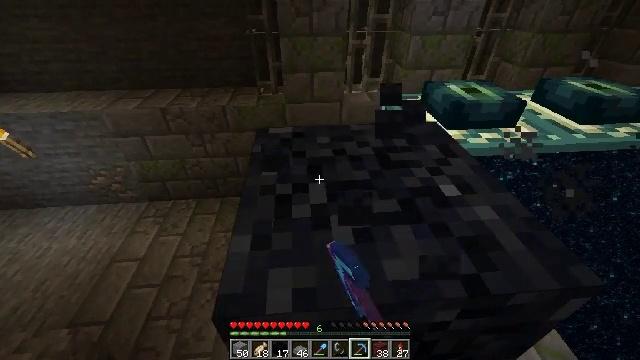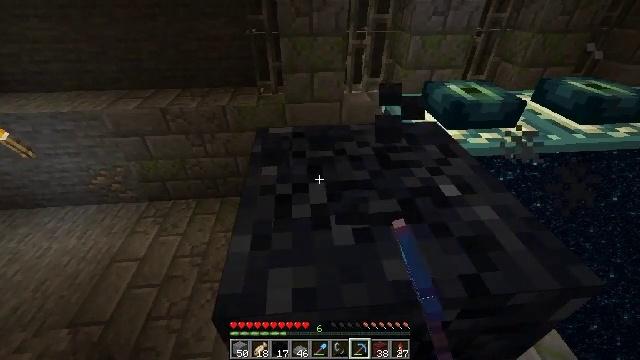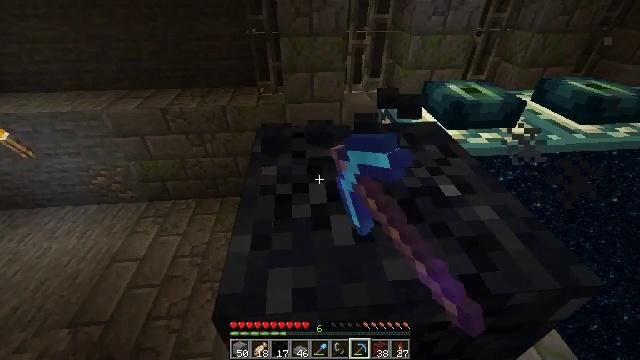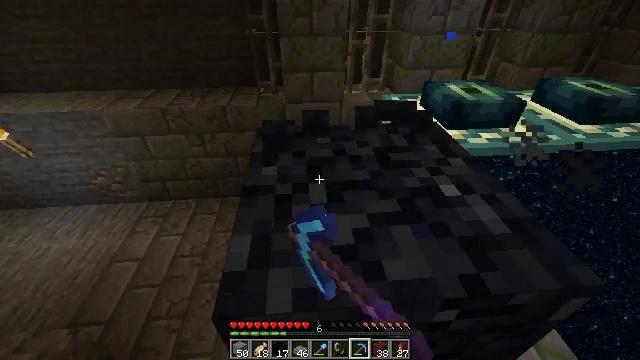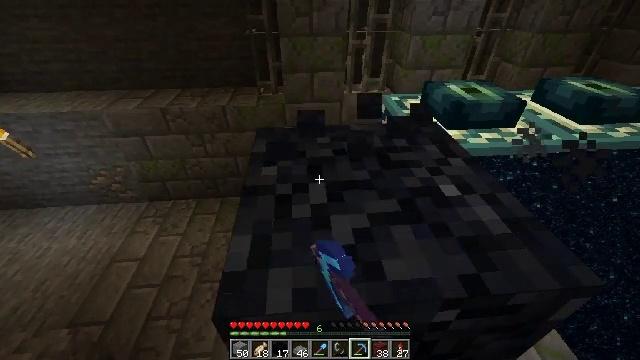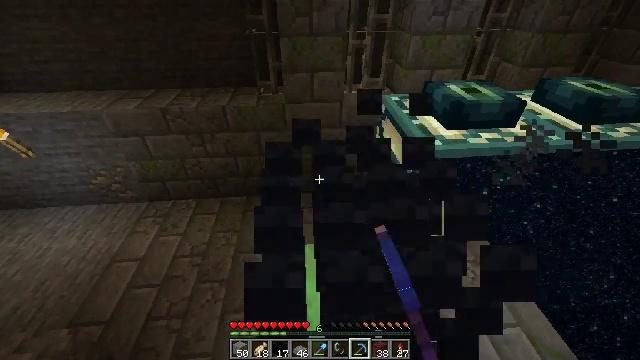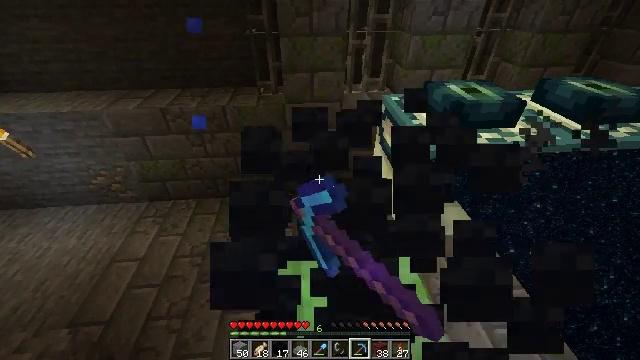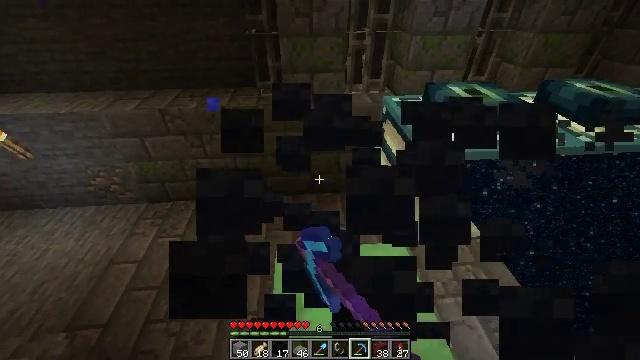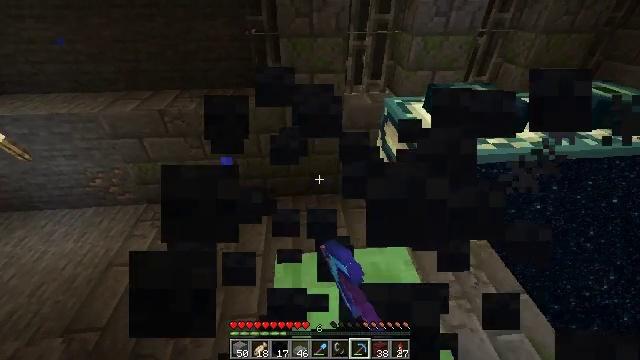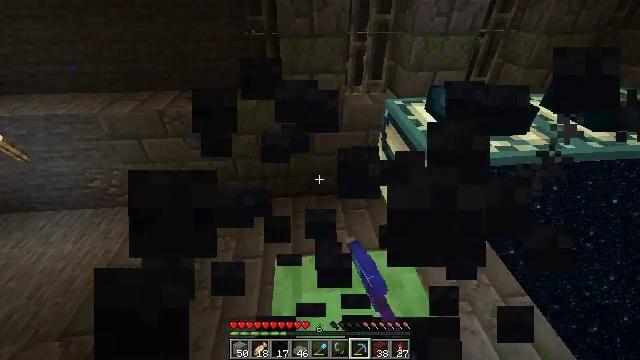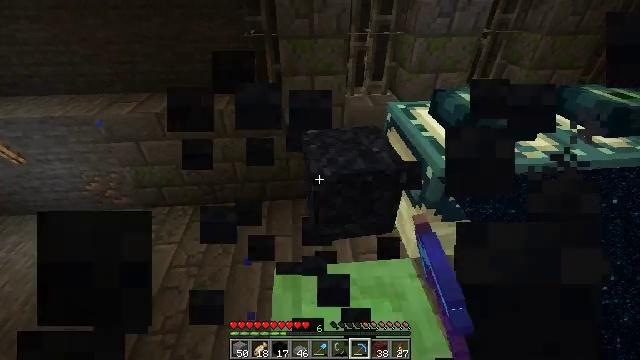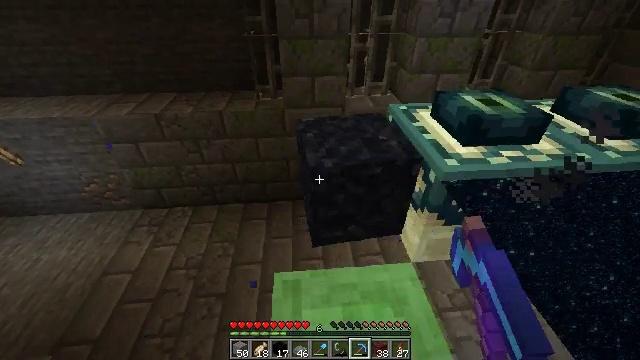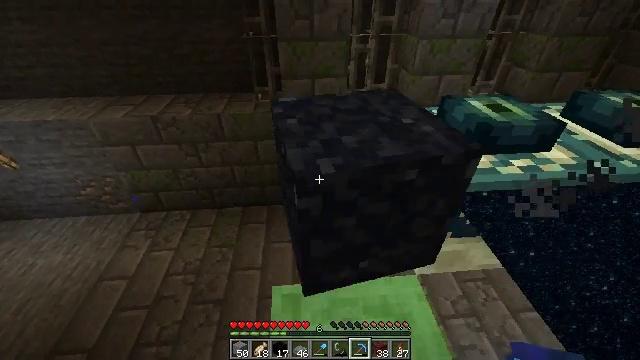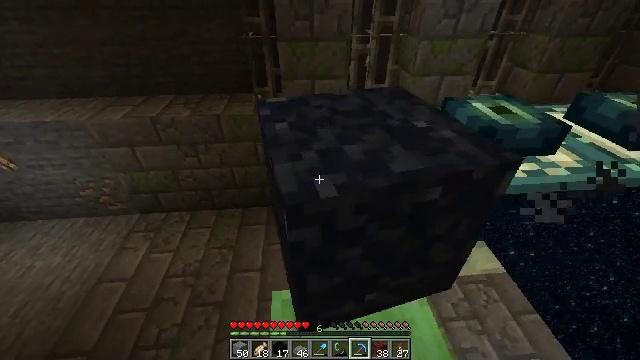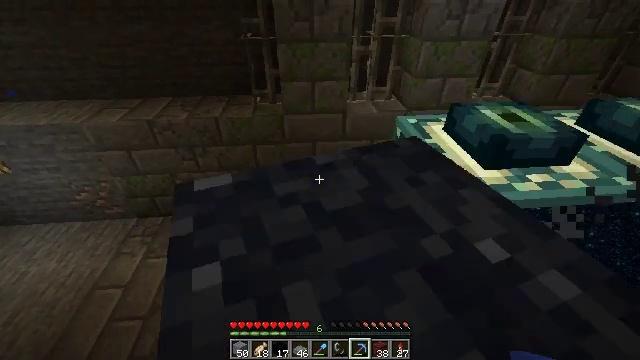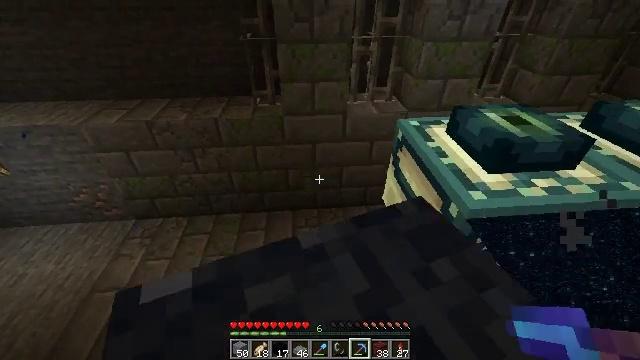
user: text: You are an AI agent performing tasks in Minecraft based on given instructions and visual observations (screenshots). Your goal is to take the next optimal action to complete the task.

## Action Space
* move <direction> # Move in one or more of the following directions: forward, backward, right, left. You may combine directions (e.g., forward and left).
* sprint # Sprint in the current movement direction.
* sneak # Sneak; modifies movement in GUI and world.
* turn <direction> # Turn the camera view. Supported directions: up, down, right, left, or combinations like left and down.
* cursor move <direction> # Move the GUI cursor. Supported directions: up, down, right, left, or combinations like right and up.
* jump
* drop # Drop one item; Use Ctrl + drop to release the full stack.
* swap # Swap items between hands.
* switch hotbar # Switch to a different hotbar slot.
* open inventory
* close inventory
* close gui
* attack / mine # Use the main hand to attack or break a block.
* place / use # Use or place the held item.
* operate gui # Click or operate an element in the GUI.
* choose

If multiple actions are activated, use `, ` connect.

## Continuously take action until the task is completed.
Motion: motion action
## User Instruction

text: Left click to mine black concrete powder.
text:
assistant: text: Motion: attack / mine
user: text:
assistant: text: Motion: attack / mine
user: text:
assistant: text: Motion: attack / mine
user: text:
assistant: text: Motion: attack / mine
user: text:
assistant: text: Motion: attack / mine
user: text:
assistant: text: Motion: attack / mine
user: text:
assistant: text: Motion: move forward, attack / mine
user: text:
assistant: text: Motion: move forward, attack / mine
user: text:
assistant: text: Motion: move forward, attack / mine
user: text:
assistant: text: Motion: move forward, attack / mine
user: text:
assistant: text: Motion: move forward, attack / mine
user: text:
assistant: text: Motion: move forward
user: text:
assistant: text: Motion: move forward
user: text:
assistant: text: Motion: move forward
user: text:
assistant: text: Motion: move forward
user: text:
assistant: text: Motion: move forward
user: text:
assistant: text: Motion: move forward
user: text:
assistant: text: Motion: move forward
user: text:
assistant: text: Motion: no_op
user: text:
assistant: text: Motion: no_op
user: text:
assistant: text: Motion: no_op
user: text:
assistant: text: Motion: no_op
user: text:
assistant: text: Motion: no_op
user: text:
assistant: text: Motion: turn left
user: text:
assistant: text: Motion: turn left
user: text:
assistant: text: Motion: turn left
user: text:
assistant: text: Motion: turn left
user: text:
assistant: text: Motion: turn left
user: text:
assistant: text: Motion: turn left
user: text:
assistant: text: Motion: turn left and up